Interaction volume radius: 5 \u00c5
Interaction volume height: 25 \u00c5
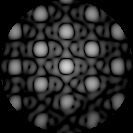
Disorder parameter: 0.07551